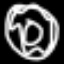
Label: donut